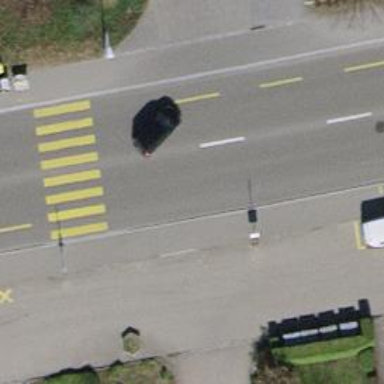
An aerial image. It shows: Bus stop with platform for public transport.